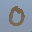
Label: 0